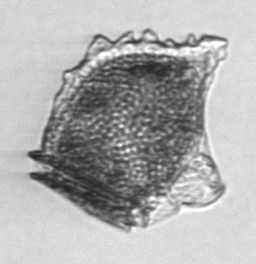
Label: Dinophysis_norvegica